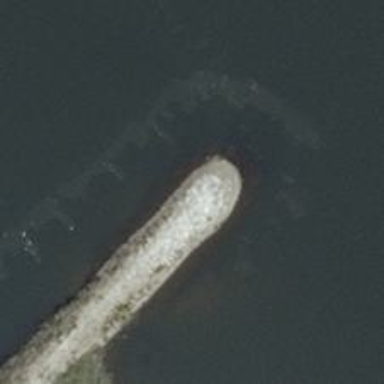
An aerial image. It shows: Breakwater structure.